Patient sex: M
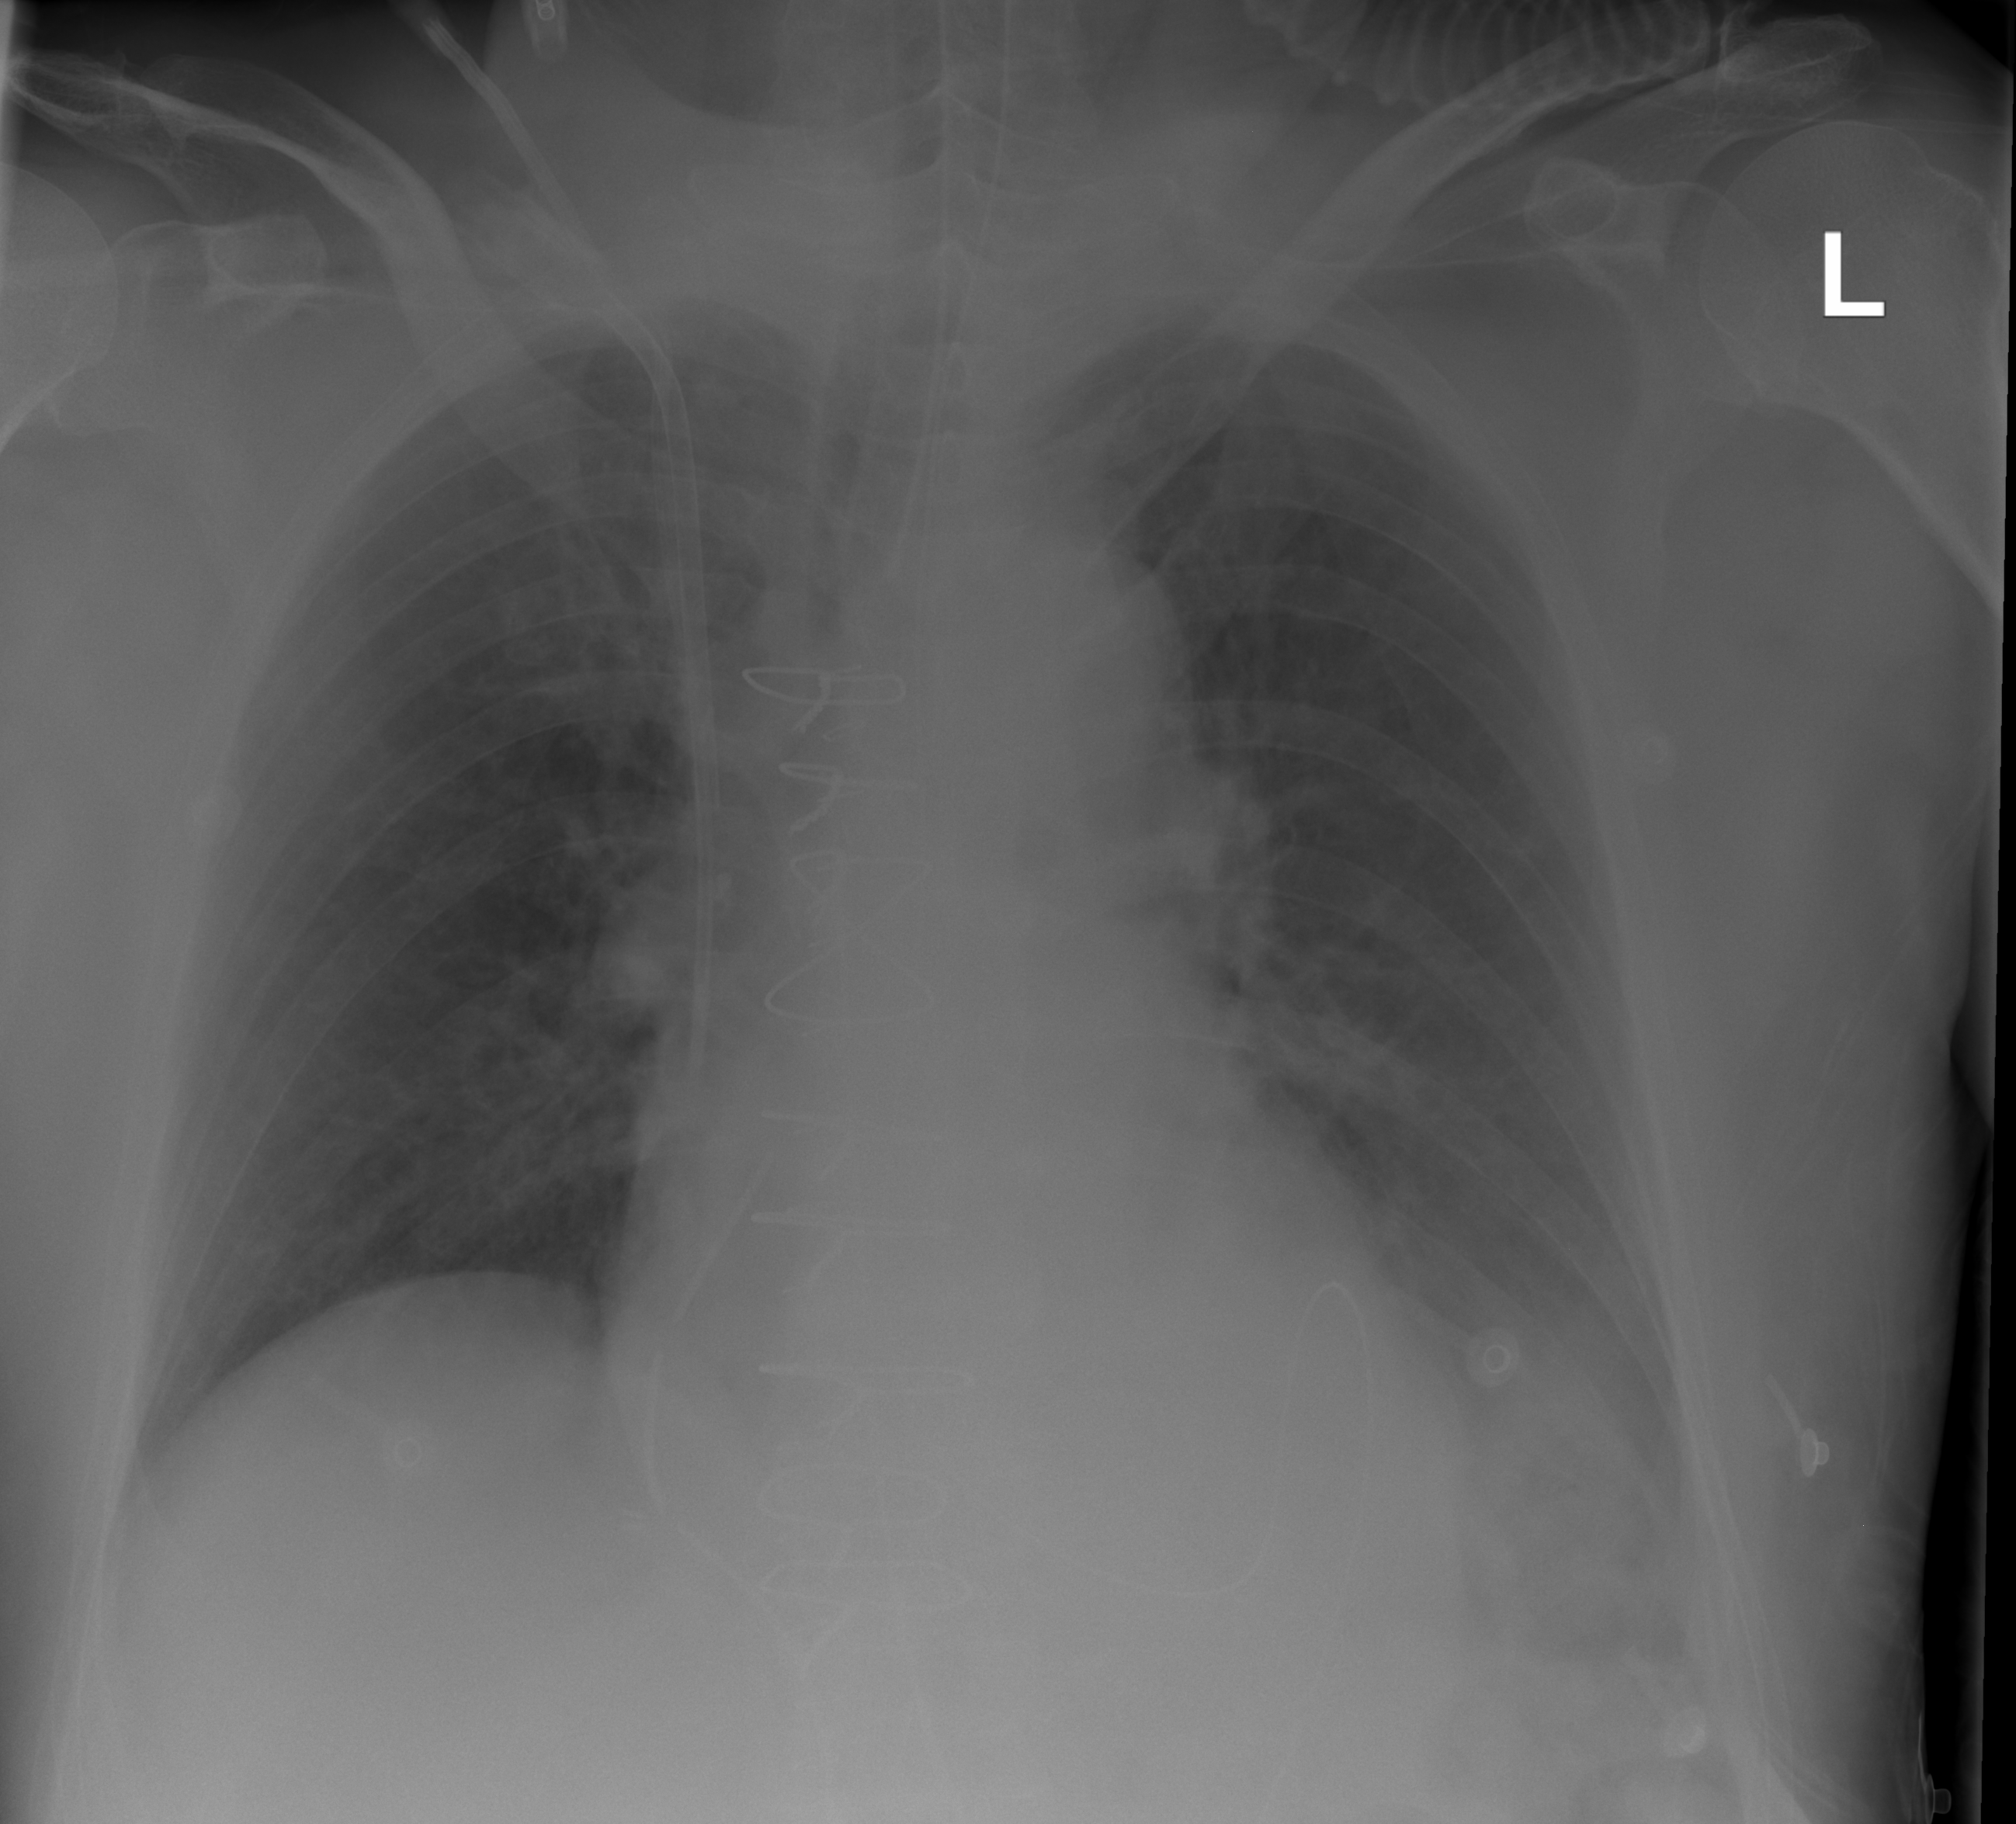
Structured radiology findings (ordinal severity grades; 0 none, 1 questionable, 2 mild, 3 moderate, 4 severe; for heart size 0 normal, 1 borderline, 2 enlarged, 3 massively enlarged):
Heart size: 0
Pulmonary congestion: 0
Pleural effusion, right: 0
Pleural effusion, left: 1
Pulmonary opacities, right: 0
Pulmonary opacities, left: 0
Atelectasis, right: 0
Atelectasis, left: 1